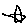
Label: star